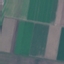
Land use / land cover: AnnualCrop